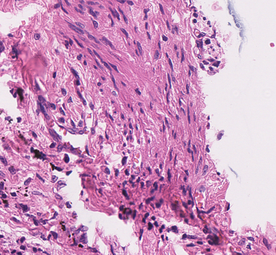
Tumor epithelial tissue: no
Tumor-associated stroma tissue: yes
Normal tissue: no